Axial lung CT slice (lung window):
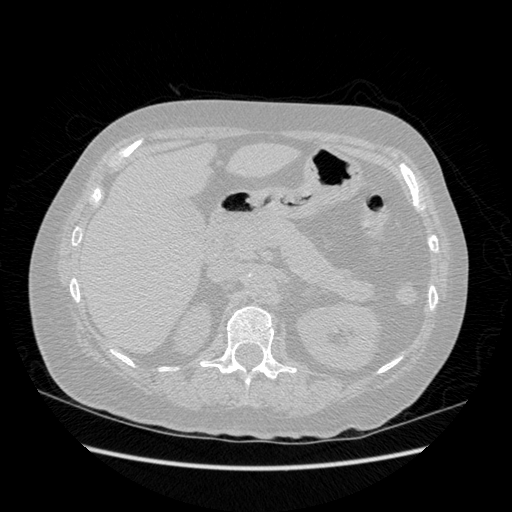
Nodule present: no